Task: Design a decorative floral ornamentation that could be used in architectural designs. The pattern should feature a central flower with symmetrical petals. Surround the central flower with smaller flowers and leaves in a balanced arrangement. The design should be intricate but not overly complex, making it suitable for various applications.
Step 1598:
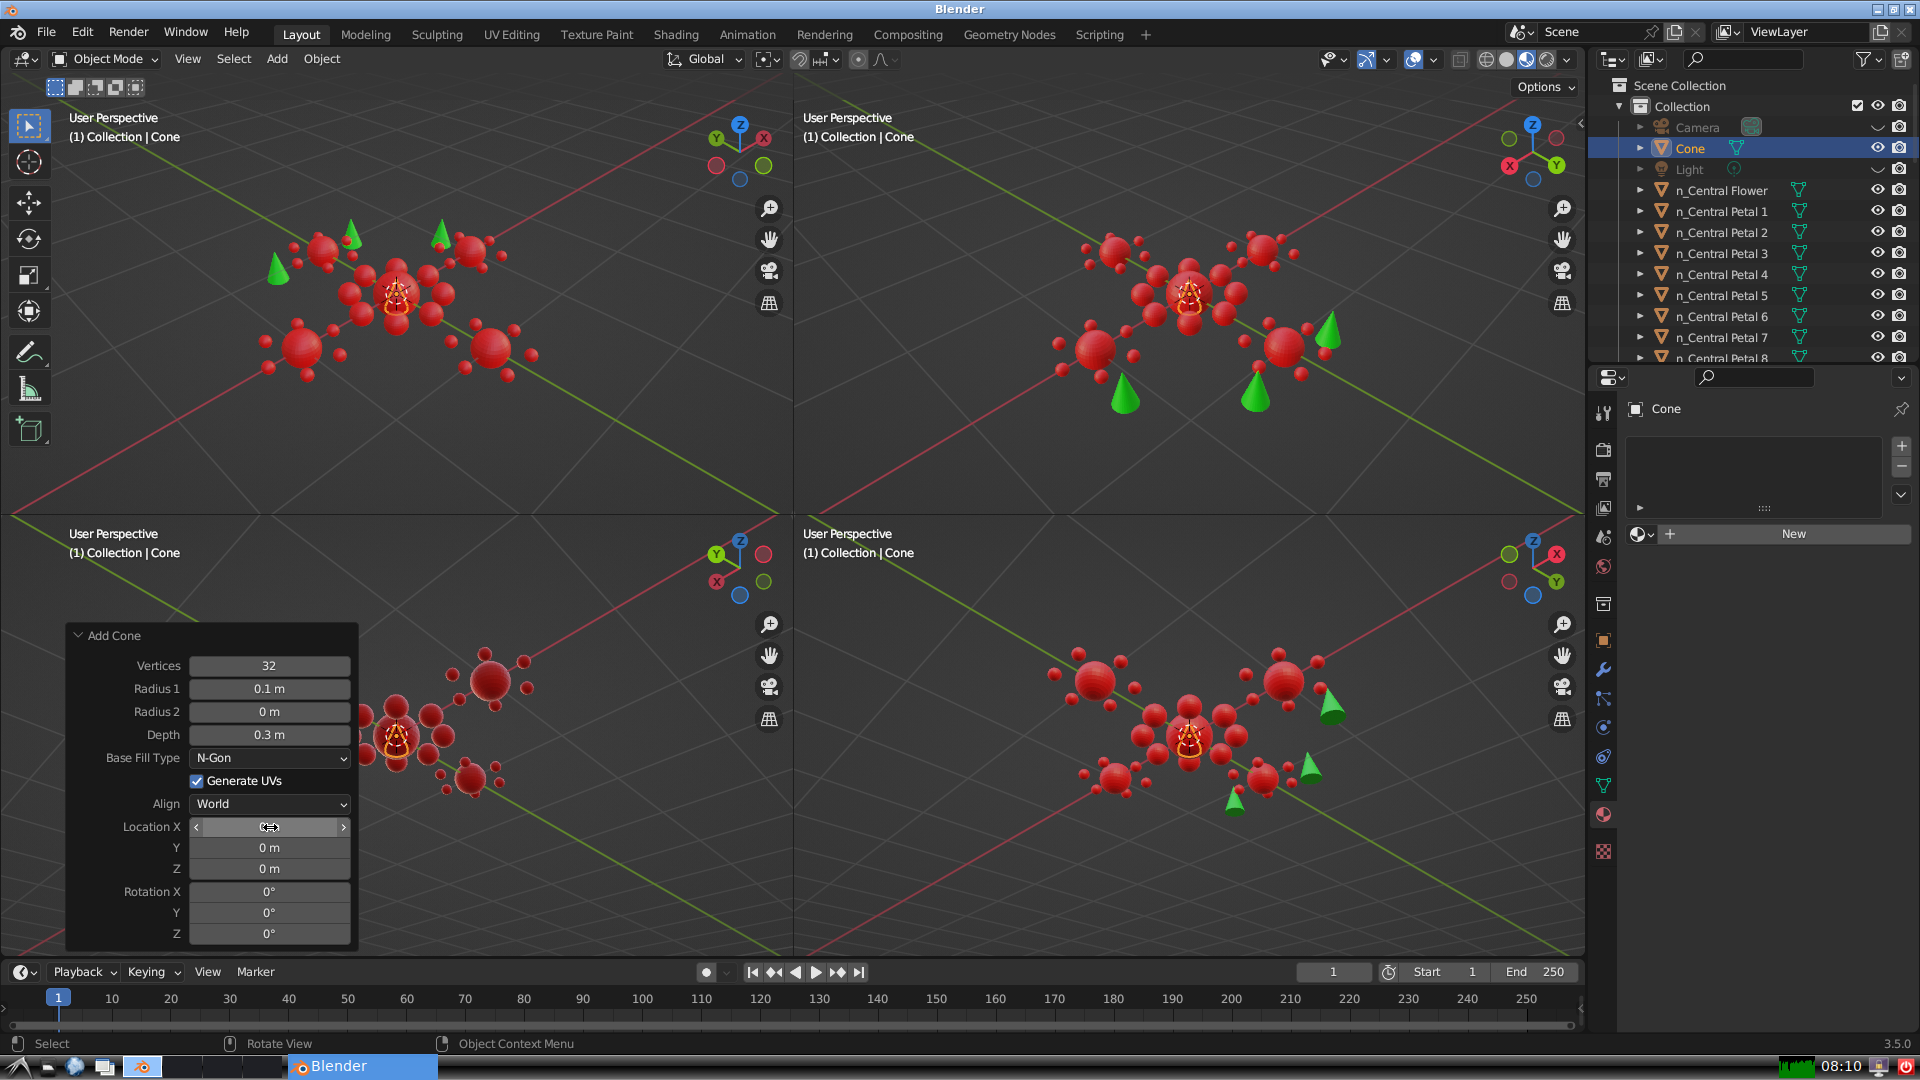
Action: click: no